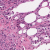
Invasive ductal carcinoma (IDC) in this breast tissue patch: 0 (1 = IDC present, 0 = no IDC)